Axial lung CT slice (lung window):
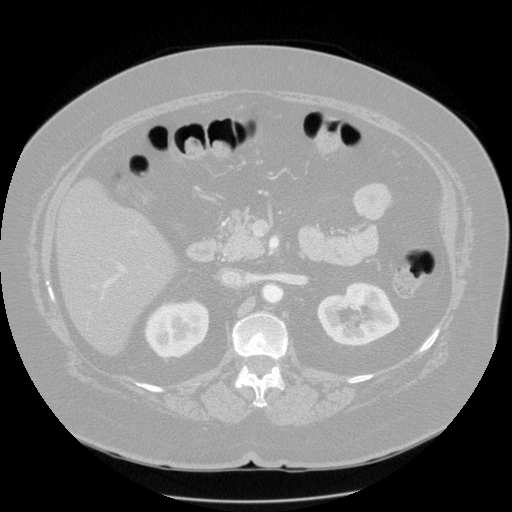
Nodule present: no